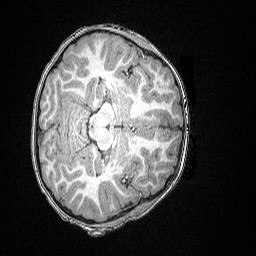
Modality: T1w
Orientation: axial
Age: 80
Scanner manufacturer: siemens
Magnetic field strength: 3 T
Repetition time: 2.5 s
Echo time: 0.00347 s